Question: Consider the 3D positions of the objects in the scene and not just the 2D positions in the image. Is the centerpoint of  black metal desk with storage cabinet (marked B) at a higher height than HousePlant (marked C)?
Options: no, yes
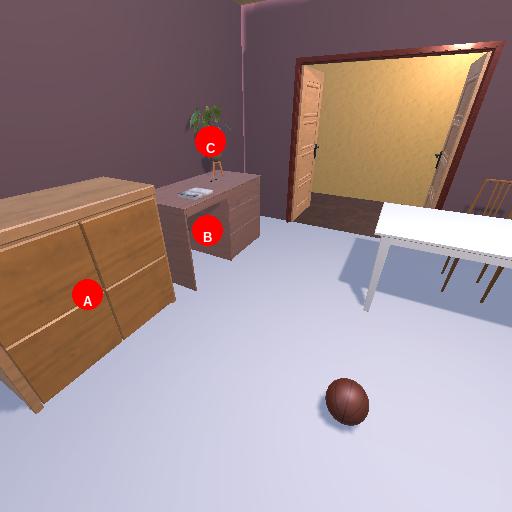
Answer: no